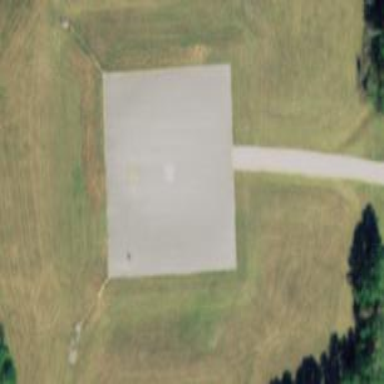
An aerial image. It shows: Image of helipad at airport.